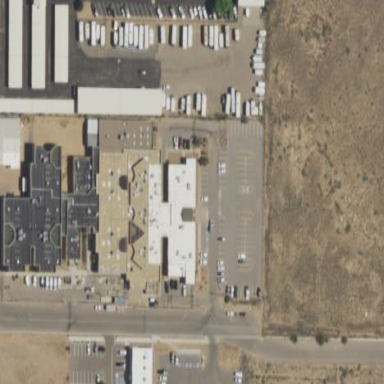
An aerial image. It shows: Prison building.